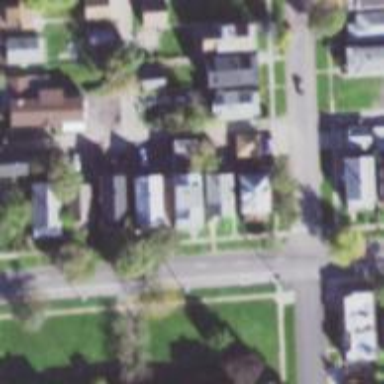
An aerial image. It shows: Alley classified as service road.